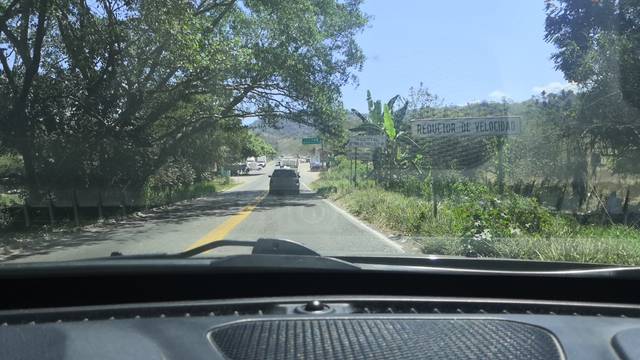
Region: Mexico
Coordinates: 20.894, -105.409